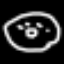
Label: donut